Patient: sex F, age 19
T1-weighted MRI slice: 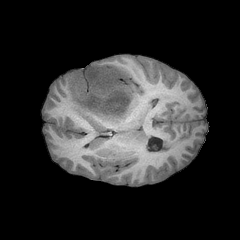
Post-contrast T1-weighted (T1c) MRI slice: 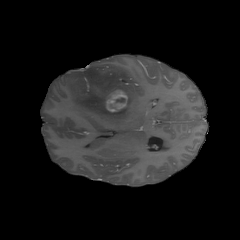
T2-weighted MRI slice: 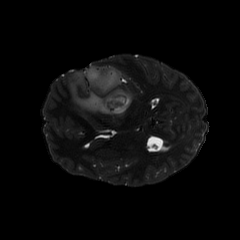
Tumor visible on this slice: yes
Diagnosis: Astrocytoma, IDH-mutant
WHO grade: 4